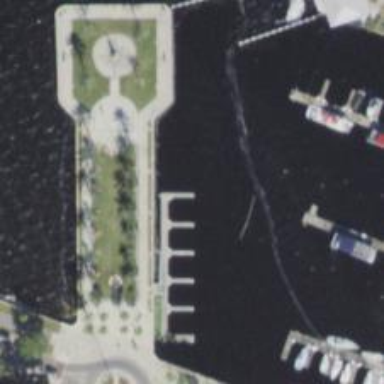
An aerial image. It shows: Marina on leisure land.